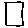
Label: square